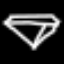
Label: diamond